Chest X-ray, AP view. Patient: 48 years old, sex M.
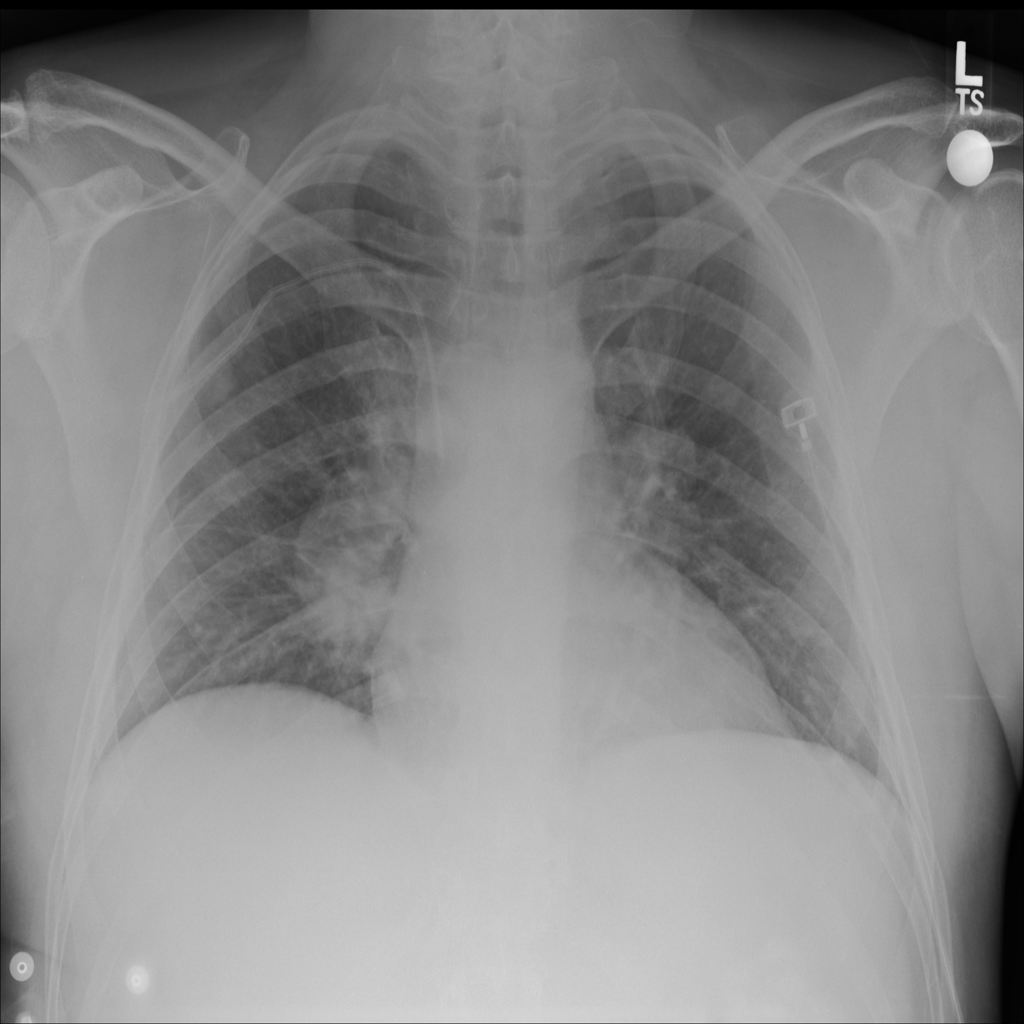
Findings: Mass, Nodule